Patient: sex M, age 61
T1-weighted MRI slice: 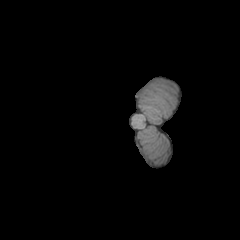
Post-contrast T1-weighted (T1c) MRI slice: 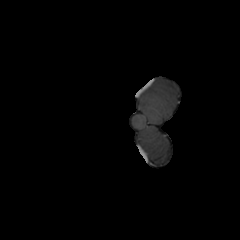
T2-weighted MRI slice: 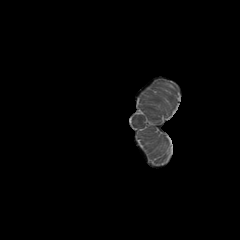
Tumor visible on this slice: no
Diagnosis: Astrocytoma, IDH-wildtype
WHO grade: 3